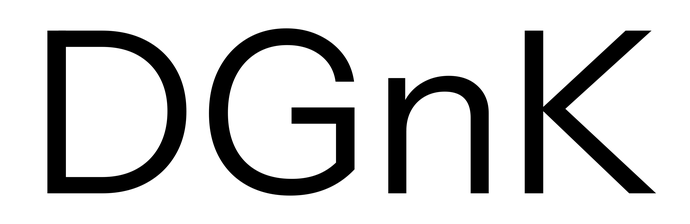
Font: InstrumentSans_Regular